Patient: sex F, age 37
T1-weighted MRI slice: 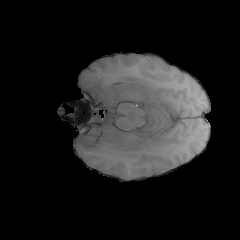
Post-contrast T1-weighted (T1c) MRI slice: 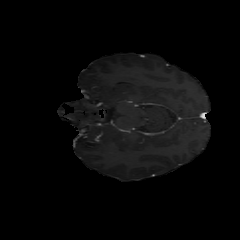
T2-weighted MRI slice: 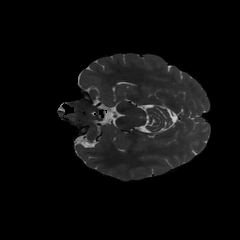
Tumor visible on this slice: no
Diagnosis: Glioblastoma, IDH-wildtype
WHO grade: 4